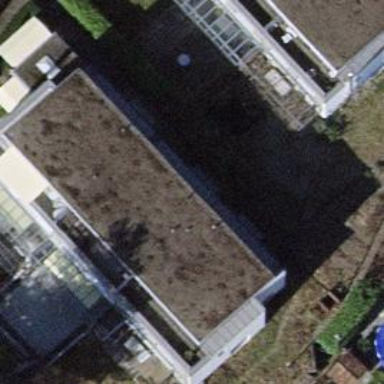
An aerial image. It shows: Terrace building.